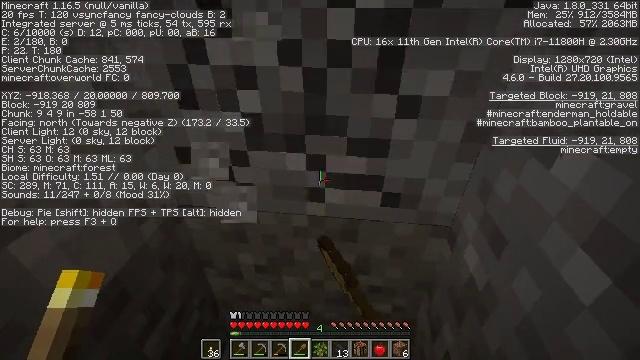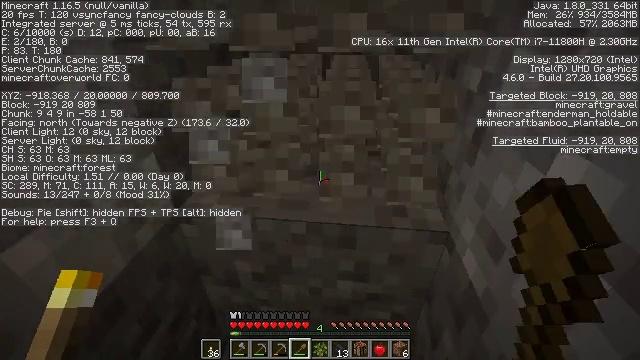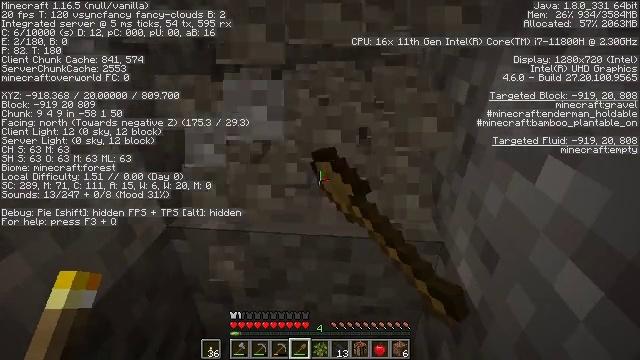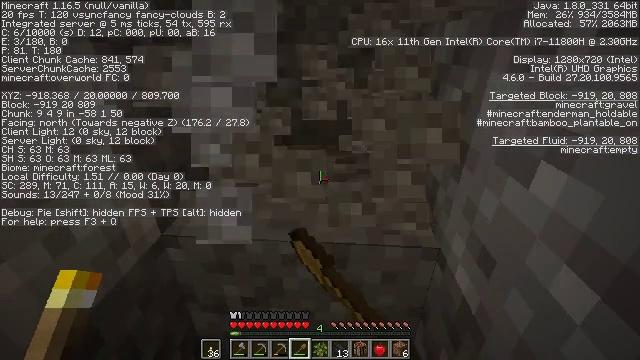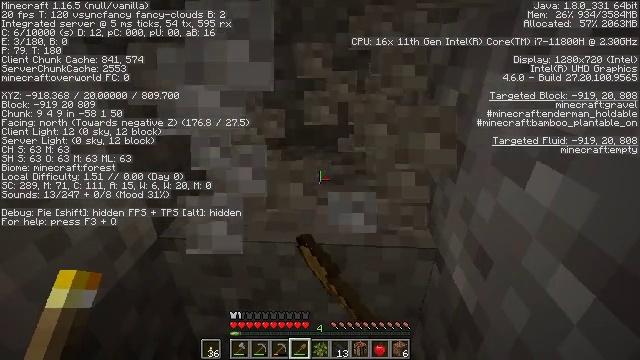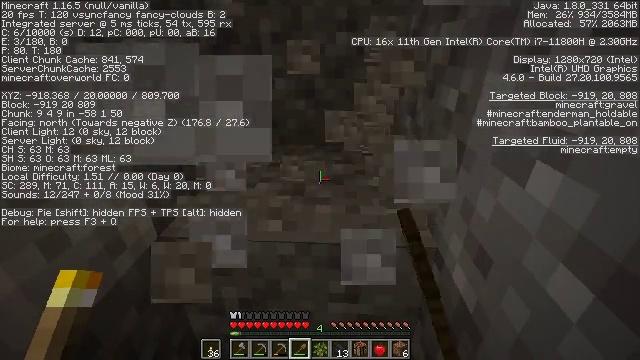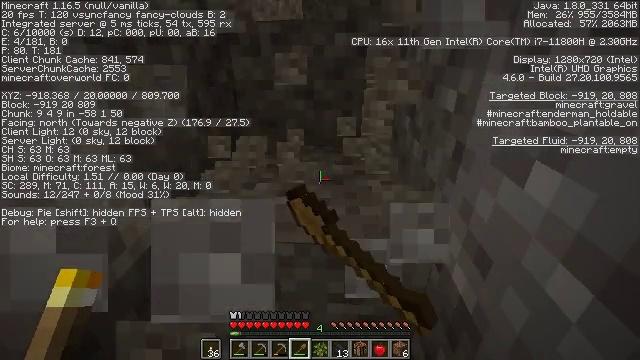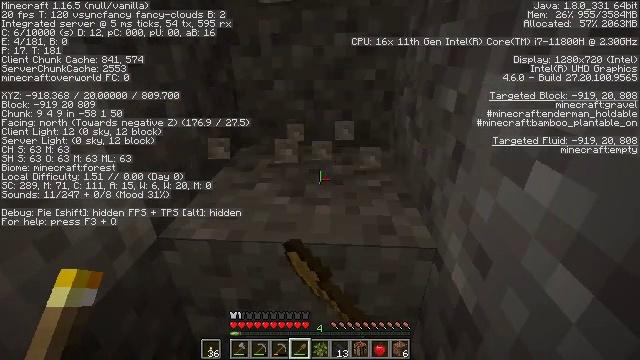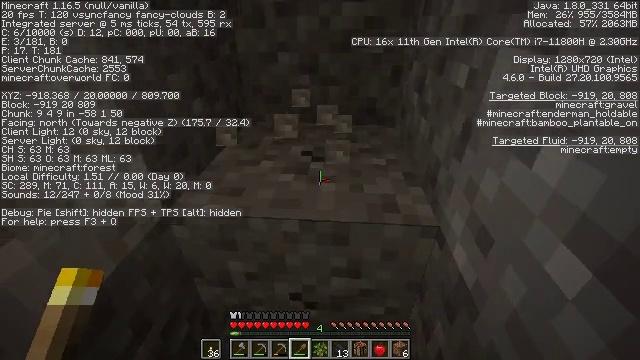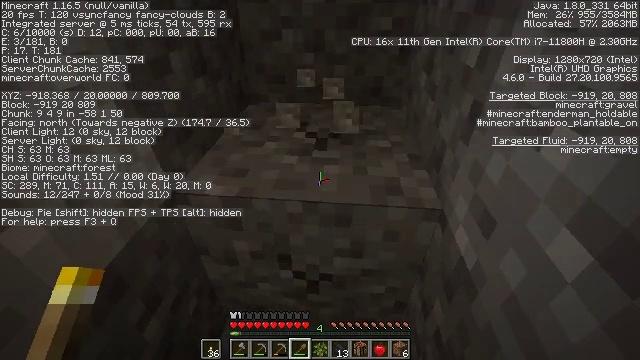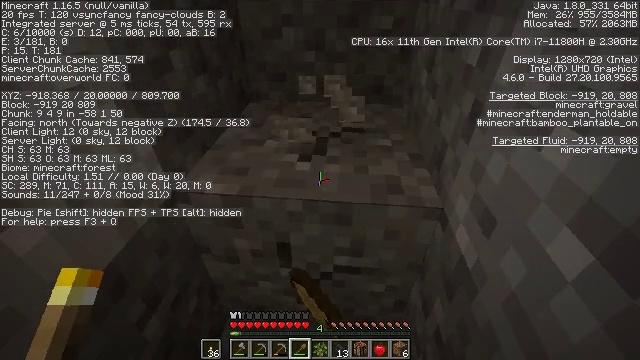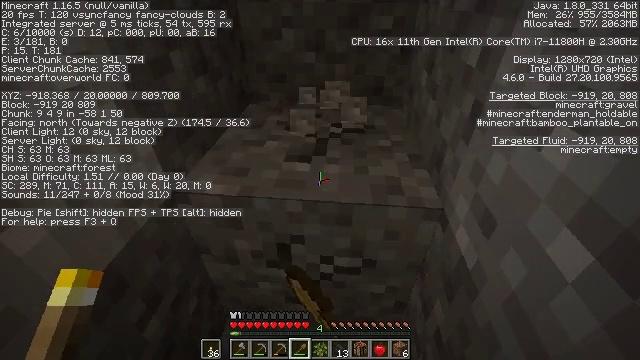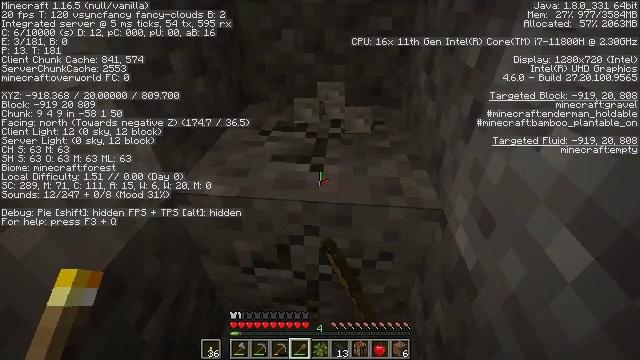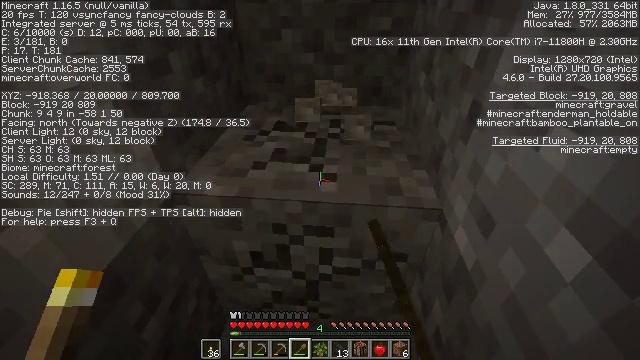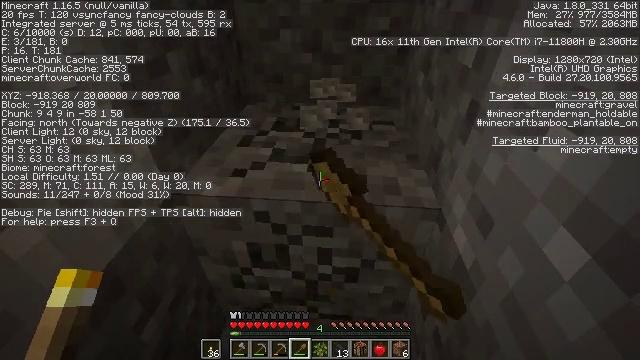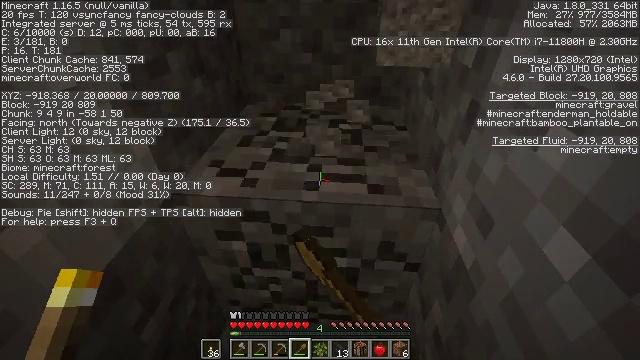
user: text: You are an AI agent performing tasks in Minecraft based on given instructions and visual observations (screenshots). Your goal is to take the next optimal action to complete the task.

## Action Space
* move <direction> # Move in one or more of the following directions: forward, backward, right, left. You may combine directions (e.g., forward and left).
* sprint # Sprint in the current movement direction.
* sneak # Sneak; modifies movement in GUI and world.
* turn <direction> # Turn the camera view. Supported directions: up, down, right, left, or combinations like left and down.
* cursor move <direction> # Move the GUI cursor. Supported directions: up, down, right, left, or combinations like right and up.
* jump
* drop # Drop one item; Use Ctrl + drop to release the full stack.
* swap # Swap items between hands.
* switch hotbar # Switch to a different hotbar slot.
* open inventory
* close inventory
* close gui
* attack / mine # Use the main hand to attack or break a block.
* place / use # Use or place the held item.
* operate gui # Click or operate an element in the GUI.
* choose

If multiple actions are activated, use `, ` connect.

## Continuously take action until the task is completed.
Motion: motion action
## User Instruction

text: Mine gravel from the ground.
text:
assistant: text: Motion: turn up, attack / mine
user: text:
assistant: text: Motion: turn right and up, attack / mine
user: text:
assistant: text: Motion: turn up, attack / mine
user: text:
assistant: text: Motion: attack / mine
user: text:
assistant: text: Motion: attack / mine
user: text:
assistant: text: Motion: attack / mine
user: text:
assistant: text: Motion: attack / mine
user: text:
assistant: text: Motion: turn left and down, attack / mine
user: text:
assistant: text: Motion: turn left and down, attack / mine
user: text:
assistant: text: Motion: attack / mine
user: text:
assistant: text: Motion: attack / mine
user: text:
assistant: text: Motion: attack / mine
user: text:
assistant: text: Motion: attack / mine
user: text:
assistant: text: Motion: attack / mine
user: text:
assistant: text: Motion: attack / mine
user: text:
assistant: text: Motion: attack / mine
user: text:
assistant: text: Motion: attack / mine
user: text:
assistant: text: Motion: attack / mine
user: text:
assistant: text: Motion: attack / mine
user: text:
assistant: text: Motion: attack / mine
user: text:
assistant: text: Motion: turn right and up, attack / mine
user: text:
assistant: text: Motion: turn right and up, attack / mine
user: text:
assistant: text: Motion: turn left and up
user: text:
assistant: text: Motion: turn left and up
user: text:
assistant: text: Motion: turn left and up
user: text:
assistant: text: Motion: turn right and down
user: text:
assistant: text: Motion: turn down
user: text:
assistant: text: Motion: turn down
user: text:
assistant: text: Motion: turn left and down
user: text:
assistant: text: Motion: turn left and down